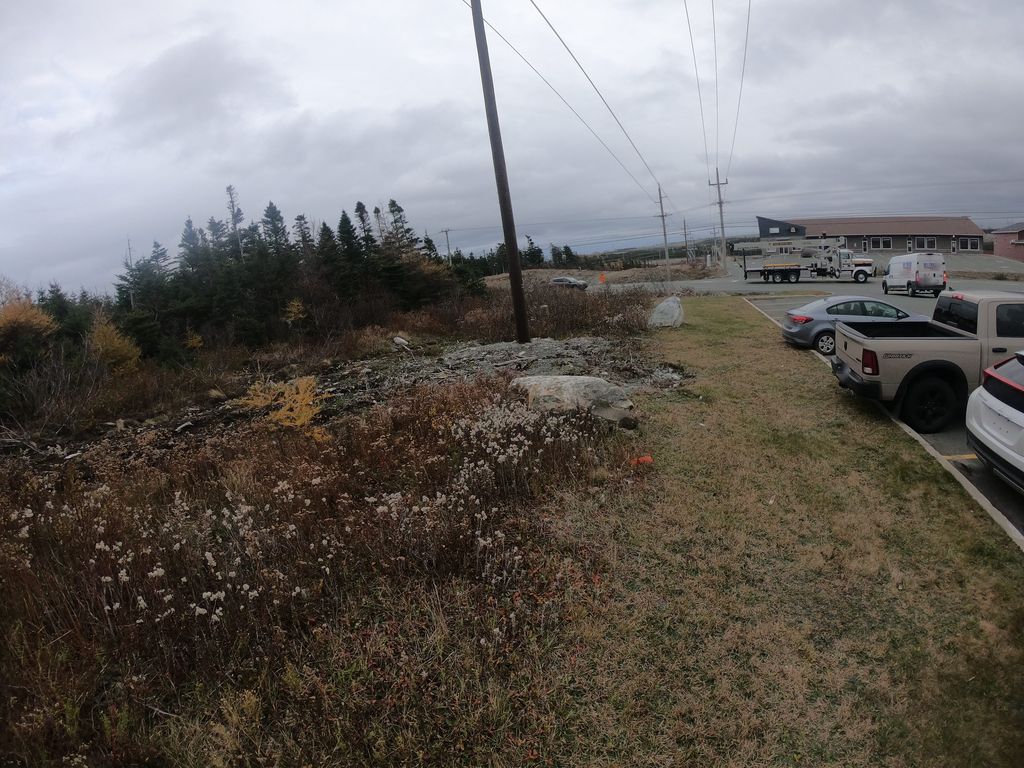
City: st_johns